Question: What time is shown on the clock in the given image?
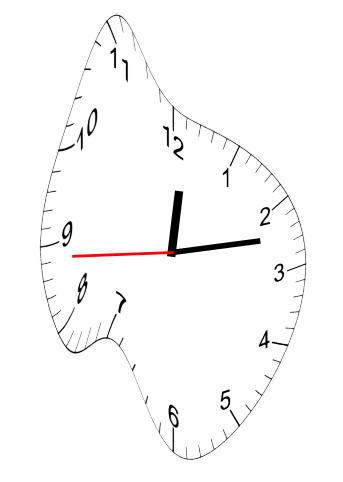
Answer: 12:12:44